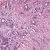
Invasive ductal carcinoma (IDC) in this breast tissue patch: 1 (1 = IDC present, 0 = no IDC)